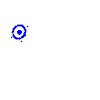
Particle: pion